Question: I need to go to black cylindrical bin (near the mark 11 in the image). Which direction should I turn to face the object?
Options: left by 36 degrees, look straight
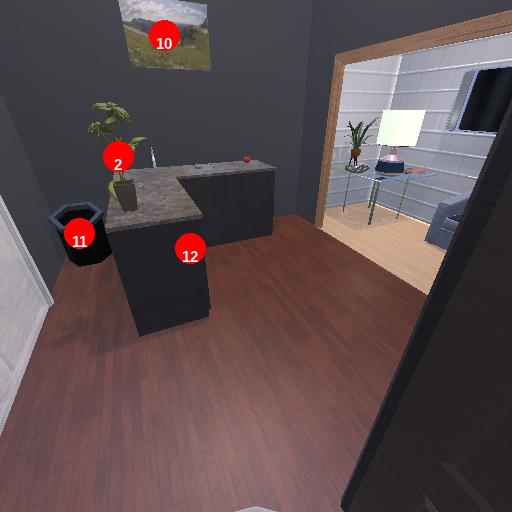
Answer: left by 36 degrees